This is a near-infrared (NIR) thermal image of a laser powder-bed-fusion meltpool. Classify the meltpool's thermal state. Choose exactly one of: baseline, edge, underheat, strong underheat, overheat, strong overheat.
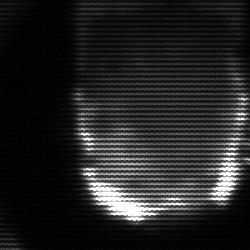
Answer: baseline